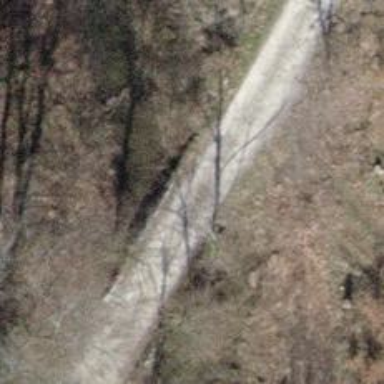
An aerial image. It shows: Gravel track crossing bridge with grade 2 track type.